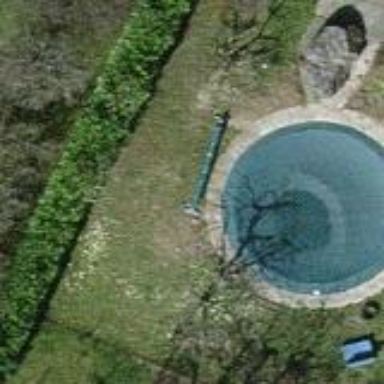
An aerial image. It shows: Swimming pool located in leisure land.